Question: I am looking for a simple Perl implementation that verifies a Google authenticator token that has been created using a server side secret. For instance,
The following Google URL allows you to encode a server secret in base32 format (in the below case the secret is ) as a QR code that can be read from Google authenticator app (see image below):
<URL>

Once the QR code is scanned into the authenticator app it produces tokens like: 716340. How do I verify the correctness of the token?
This question is the Perl equivalent of this Python question:
<URL>
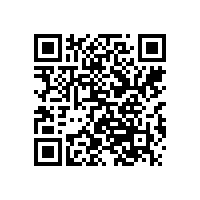
Answer: Ok it took a little while but I've got a Perl solution (hopefully this makes up for the slightly lazy question :) Thanks to Borodin for his help with this (<URL>
'''
#!/usr/bin/perl -w
use strict;
use warnings;
use Convert::Base32;
use Digest::HMAC_SHA1 qw/ hmac_sha1_hex /;
my $base_32_secret = "JBSWY3DPEHPK3PXP";
print "".totp_token($base_32_secret)."
";
sub totp_token {
my $secret = shift;
my $key = unpack("H*", decode_base32($secret));
my $lpad_time = sprintf("%016x", int(time()/30));
my $hmac = hmac_sha1_hex_string($lpad_time, $key);
my $offset = sprintf("%d", hex(substr($hmac, -1)));
my $part1 = 0 + sprintf("%d", hex(substr($hmac, $offset*2, 8)));
my $part2 = 0 + sprintf("%d", hex("7fffffff"));
my $token = substr("".($part1 & $part2), -6);
return $token;
}
sub hmac_sha1_hex_string {
my ($data, $key) = map pack('H*', $_), @_;
hmac_sha1_hex($data, $key);
}
'''